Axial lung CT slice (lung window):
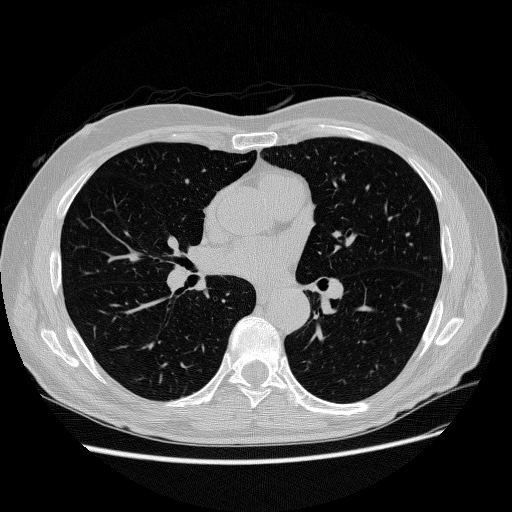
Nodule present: no